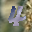
Label: 4